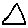
Label: triangle